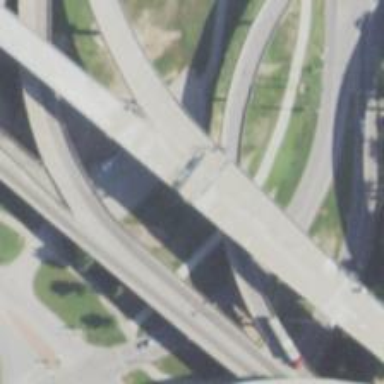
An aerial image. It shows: Viaduct bridge on motorway link.